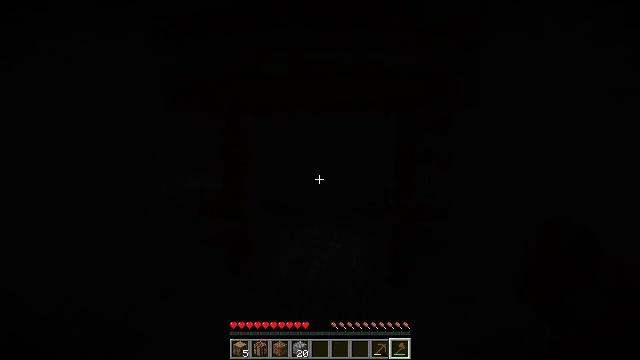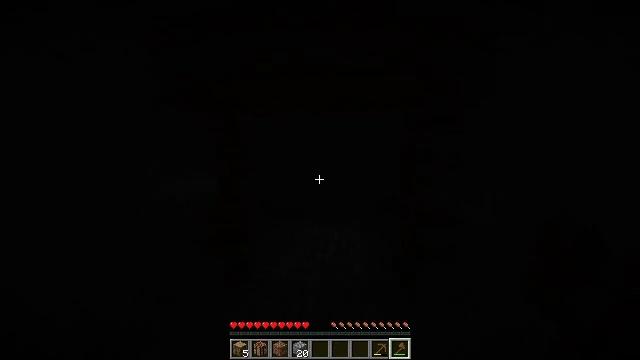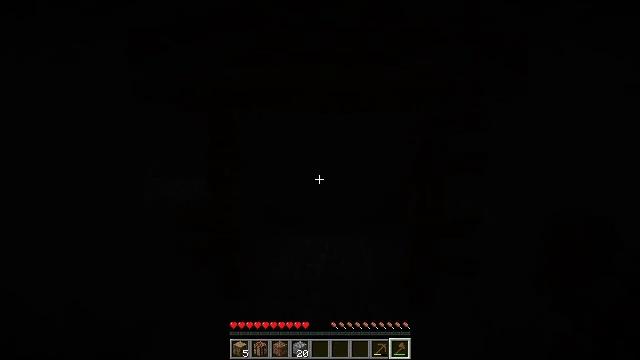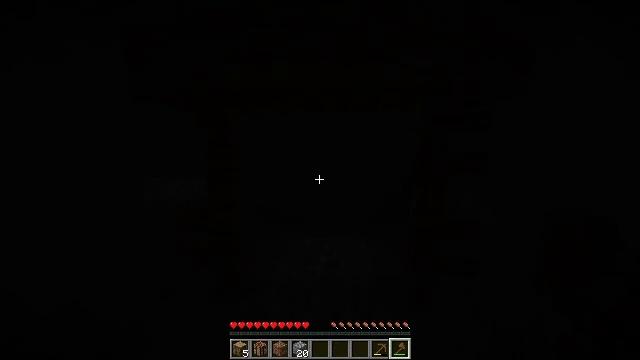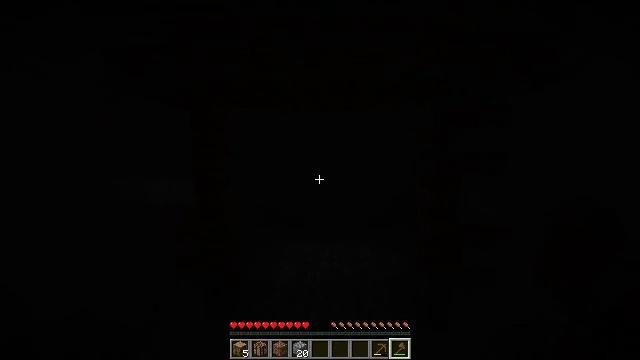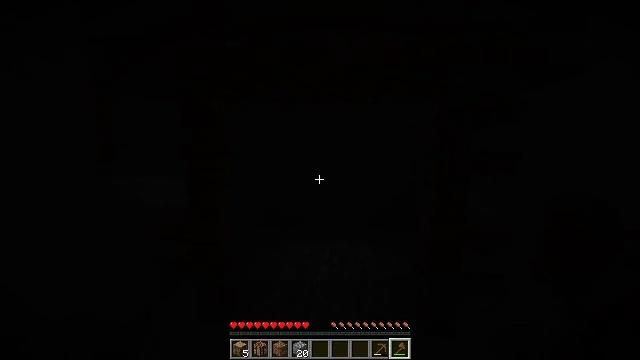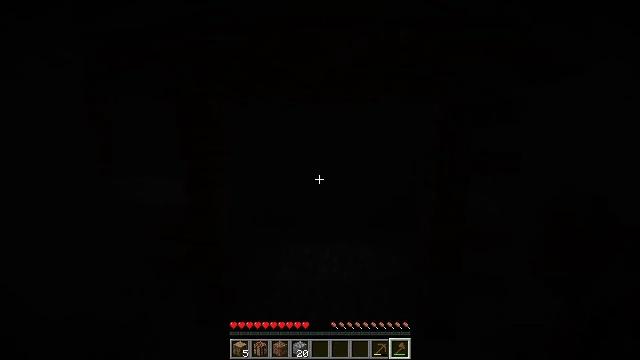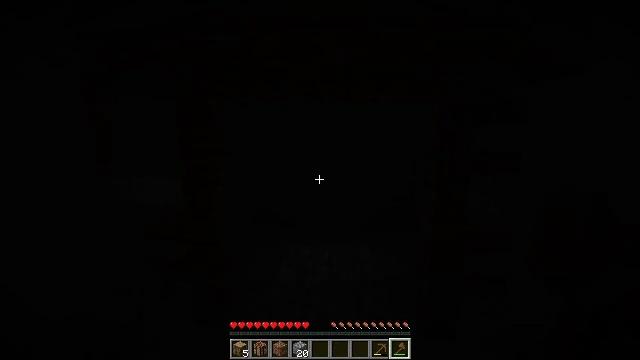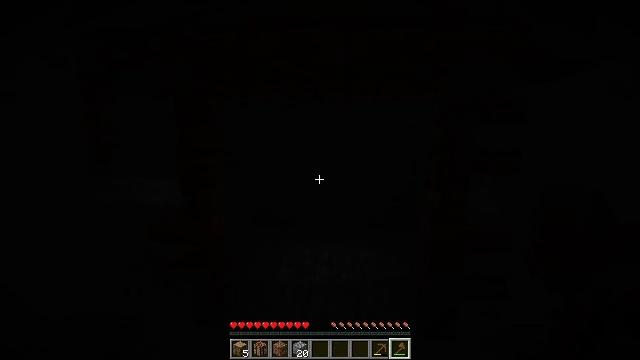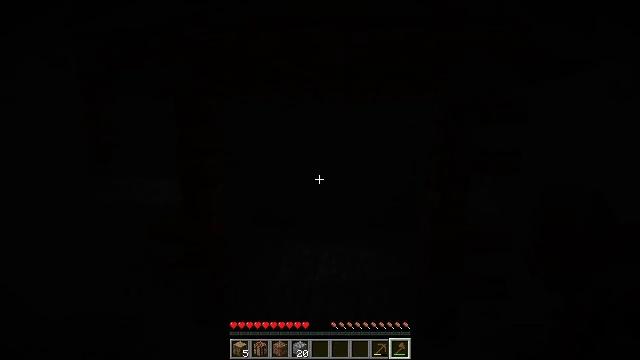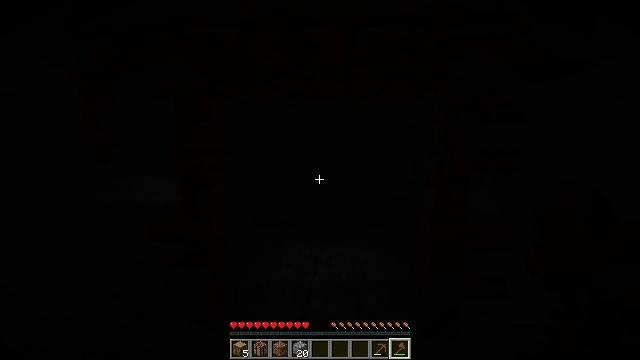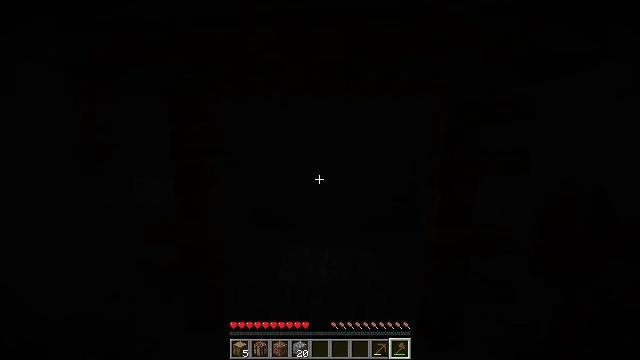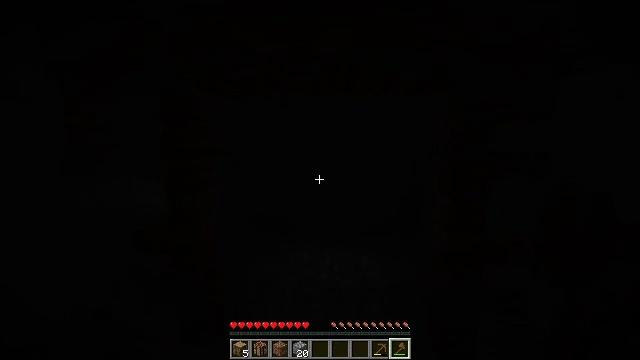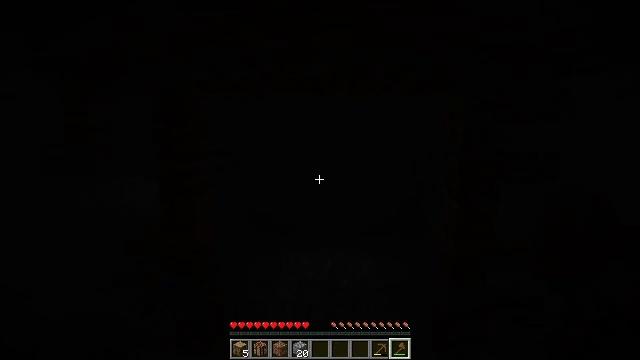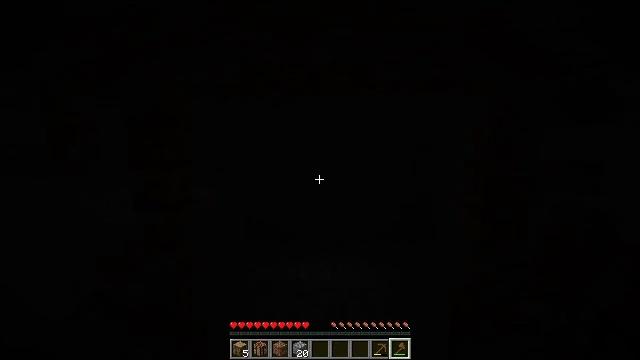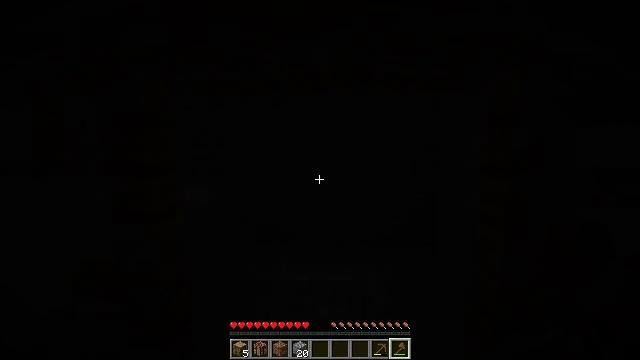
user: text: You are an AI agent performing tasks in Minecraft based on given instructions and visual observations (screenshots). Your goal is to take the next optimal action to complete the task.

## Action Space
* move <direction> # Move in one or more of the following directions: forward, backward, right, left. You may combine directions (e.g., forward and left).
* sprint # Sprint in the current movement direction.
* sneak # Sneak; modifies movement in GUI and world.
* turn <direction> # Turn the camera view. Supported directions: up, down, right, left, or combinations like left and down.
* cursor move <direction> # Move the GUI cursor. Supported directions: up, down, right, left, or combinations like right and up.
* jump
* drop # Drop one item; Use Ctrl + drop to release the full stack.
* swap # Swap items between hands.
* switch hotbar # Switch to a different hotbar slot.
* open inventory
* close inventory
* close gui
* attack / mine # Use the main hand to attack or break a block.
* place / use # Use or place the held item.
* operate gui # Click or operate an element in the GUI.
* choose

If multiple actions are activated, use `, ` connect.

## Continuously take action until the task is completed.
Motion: motion action
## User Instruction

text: Digging the cobblestone underground.
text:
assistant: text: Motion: move forward
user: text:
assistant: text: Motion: move forward
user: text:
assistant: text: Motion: move forward
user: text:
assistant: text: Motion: no_op
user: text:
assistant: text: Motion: no_op
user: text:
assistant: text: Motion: no_op
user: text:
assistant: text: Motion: no_op
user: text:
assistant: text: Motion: no_op
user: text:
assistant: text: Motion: no_op
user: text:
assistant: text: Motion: no_op
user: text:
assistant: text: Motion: move forward
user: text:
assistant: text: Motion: move forward
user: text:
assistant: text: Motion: move forward
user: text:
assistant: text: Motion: move forward
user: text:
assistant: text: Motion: move forward
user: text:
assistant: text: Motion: move forward
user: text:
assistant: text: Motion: move forward
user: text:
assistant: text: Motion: move forward
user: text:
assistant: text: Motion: move forward
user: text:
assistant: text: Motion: move forward
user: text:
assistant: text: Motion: no_op
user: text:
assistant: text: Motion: no_op
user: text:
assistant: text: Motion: no_op
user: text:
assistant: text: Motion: no_op
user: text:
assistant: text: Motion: no_op
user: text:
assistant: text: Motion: turn left
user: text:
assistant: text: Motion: turn left and up
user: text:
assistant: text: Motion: turn left and up
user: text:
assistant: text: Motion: turn left
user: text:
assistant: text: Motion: turn left